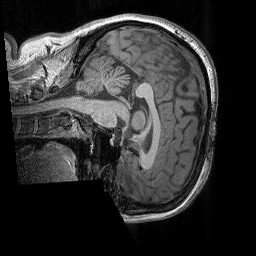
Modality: T1w
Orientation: sagittal
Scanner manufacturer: siemens
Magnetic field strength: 3 T
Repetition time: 2.3 s
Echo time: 0.00298 s